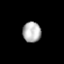
Tissue: lung
Cell type: T cells
Senescence score: 0.22
Nuclear area (px): 366
Mean DAPI intensity: 181.077